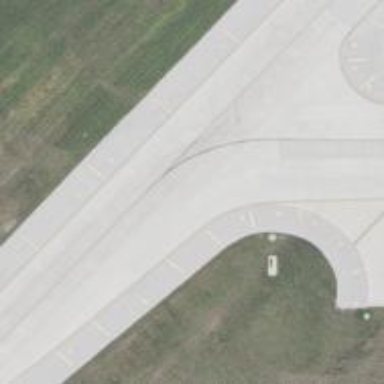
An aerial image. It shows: View of taxiway at the airport.